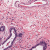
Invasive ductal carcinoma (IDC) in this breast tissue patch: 0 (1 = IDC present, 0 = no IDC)